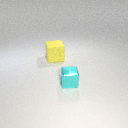
small cyan metal cube in front of large yellow rubber cube